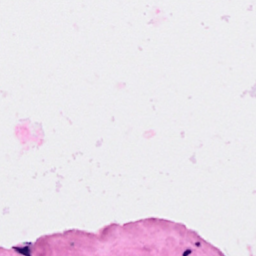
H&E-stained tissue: Breast